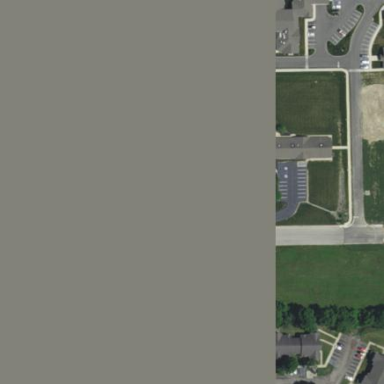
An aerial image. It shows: Nursing home.